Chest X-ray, AP view. Patient: 28 years old, sex M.
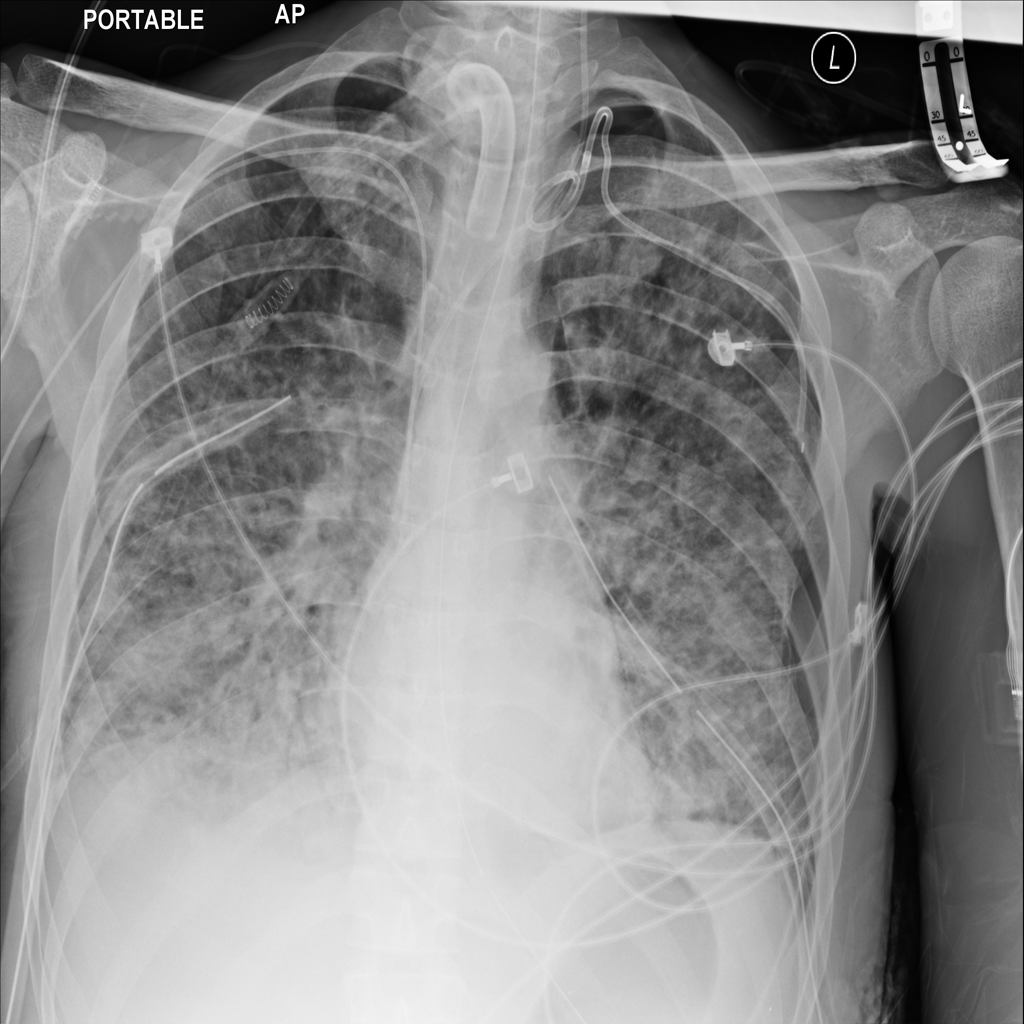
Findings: Infiltration, Nodule, Pneumothorax